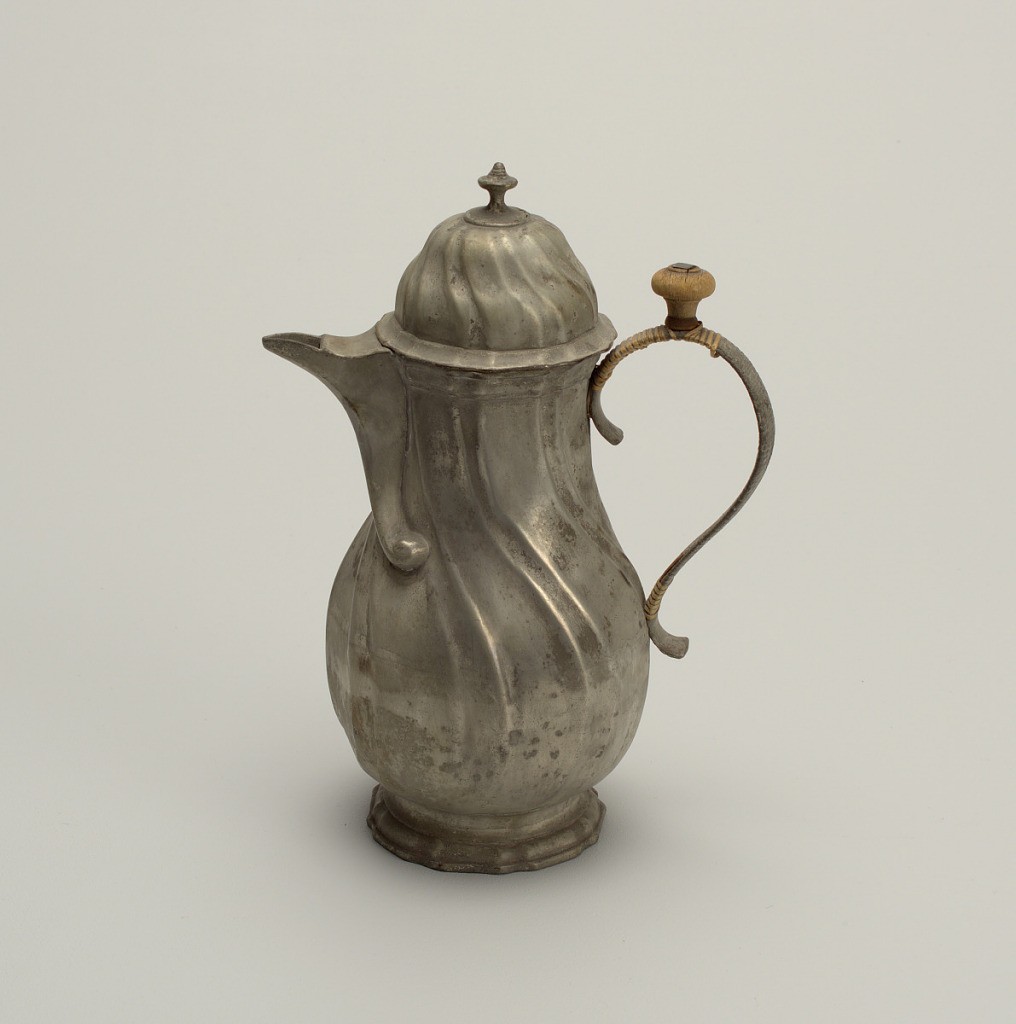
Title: Coffeepot
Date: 1750–1800
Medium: pewter, knob
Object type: coffeepot
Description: On shaped, flaring foot of a gadrooned pyriform body with attached spout twisted into scroll and knob. Domed, hinged cover. Strap handle, wound with cane, and wooden knob.